Question: I am using Erlang to send message between an email server and Spamassassin.
What I want to achieve is retrieving the tests done by SA to generate a report (I am doing some kind of mail-tester program)
When SpamAssassin answers (through raw TCP) it sends a binary string like this one:

'''
<<"SPAMD/1.1 0 EX_OK
Content-length: 728
Spam: True ; 6.3 / 5.0
Received: from localhost by debpub1.cs2cloud.internal
with SpamAssassin (version 3.4.2);
Sat, 04 Jan 2020 18:24:37 +0100
From: bibi <bibi@XXXXX.local>
To: <aZphki8N05@XXXXXXXX>
Subject: i
Date: Sat, 4 Jan 2020 18:24:36 +0100
Message-Id: <3b68dede-f1c3-4f04-62dc-f0b2de6e980a@PPPPPP.local>
X-Spam-Checker-Version: SpamAssassin 3.4.2 (2018-09-13) on
debpub1.cs2cloud.internal
X-Spam-Flag: YES
X-Spam-Level: ******
X-Spam-Status: Yes, score=6.3 required=5.0 tests=BODY_SINGLE_WORD,
DKIM_ADSP_NXDOMAIN,DOS_RCVD_IP_TWICE_C,HELO_MISC_IP,
NO_FM_NAME_IP_HOSTN autolearn=no autolearn_force=no version=3.4.2
MIME-Version: 1.0
Content-Type: multipart/mixed; boundary="----------=_5E10CA56.0200B819"
">>
'''
I put in bold the items I want to pick up:
- - - - -
I then want to serialize like that:
[<<"DKIM_ADSP_NXDOMAIN">>,<<"DOS_RCVD_IP_TWICE_C">>,...]
But that's not easy, terms have no regular "delimitors", has
or
I give a start with that expression (splitting on ',' on a binary string) but result is incomplete
'''
split(BinaryString, ",", all),
case lists:member(<<"HELO_MISC_IP">>, Data3 ) of
true -> ; %push the result in a database
false -> ok
end;
'''
I wish I could take another start, and using looping through recursion (and becausee it is a clean and nice way to loop) but it looks pointless to me regarding that scenario ...
'''
split(BinaryString, Idx, Acc) ->
case BinaryString of
<<"tests=",_This:Idx/binary, Char, Tail/binary>> ->
case lists:member(Char, BinaryString ) of
false ->
split(BinaryString, Idx+1, Acc);
true ->
case Tail of
<<Y/binary, _Tail/binary>> ->
%doing something
<<_Yop2/binary>> ->
%doing somethin else
end
end;
'''
The thing is I don't see how achieve this in a acceptable and clean way
If anyone could give me a hand that would be very very appreciable.
Yours
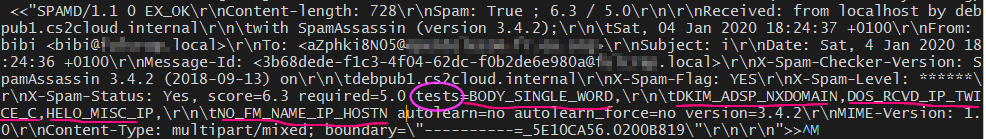
Answer: One solution is to match the parts of the binary you're looking for:
'''
Data = <<"SPAMD/1.1 0 EX_OK
Content-length: 728
Spam: True ; 6.3 / 5.0
Received: from localhost by debpub1.cs2cloud.internal
with SpamAssassin (version 3.4.2);
Sat, 04 Jan 2020 18:24:37 +0100
From: bibi <bibi@XXXXX.local>
To: <aZphki8N05@XXXXXXXX>
Subject: i
Date: Sat, 4 Jan 2020 18:24:36 +0100
Message-Id: <3b68dede-f1c3-4f04-62dc-f0b2de6e980a@PPPPPP.local>
X-Spam-Checker-Version: SpamAssassin 3.4.2 (2018-09-13) on
debpub1.cs2cloud.internal
X-Spam-Flag: YES
X-Spam-Level: ******
X-Spam-Status: Yes, score=6.3 required=5.0 tests=BODY_SINGLE_WORD,
DKIM_ADSP_NXDOMAIN,DOS_RCVD_IP_TWICE_C,HELO_MISC_IP,
NO_FM_NAME_IP_HOSTN autolearn=no autolearn_force=no version=3.4.2
MIME-Version: 1.0
Content-Type: multipart/mixed; boundary="----------=_5E10CA56.0200B819"
">>,
Matches = binary:compile_pattern([<<"BODY_SINGLE_WORD">>,<<"DKIM_ADSP_NXDOMAIN">>,<<"DOS_RCVD_IP_TWICE_C">>,<<"HELO_MISC_IP">>,<<"NO_FM_NAME_IP_HOSTN">>]),
[binary:part(Data, PosLen) || PosLen <- binary:matches(Data, Matches)].
'''
Executing the three lines above in an Erlang shell returns:
> [<<"BODY_SINGLE_WORD">>,<<"DKIM_ADSP_NXDOMAIN">>, <<"DOS_RCVD_IP_TWICE_C">>,<<"HELO_MISC_IP">>, <<"NO_FM_NAME_IP_HOSTN">>]
This provides the desired result, but it might not be safe since it doesn't do anything to try to verify whether the input is valid or whether the matches occur on valid boundaries.
A potentially safer approach relies on the fact that the input binary resembles an HTTP result, and so it can be partially parsed with built-in Erlang decoders. The 'parse/1,2' functions below use <URL> to extract information from the input:
'''
parse(Data) ->
{ok, Line, Rest} = erlang:decode_packet(line, Data, []),
parse(Line, Rest).
parse(<<"SPAMD/", _/binary>>, Data) ->
parse(Data, []);
parse(<<>>, Hdrs) ->
Result = [{Key,Value} || {http_header, _, Key, _, Value} <- Hdrs],
process_results(Result);
parse(Data, Hdrs) ->
case erlang:decode_packet(httph, Data, []) of
{ok, http_eoh, Rest} ->
parse(Rest, Hdrs);
{ok, Hdr, Rest} ->
parse(Rest, [Hdr|Hdrs]);
Error ->
Error
end.
'''
The 'parse/1' function initially decodes the first line of the input using the 'line' decoder, passing the results to 'parse/2'. The first clause of 'parse/2' matches the '"SPAMD/"' prefix of the initial line of the input data just to verify we're looking in the right place, then recursively invokes 'parse/2' passing the remaining 'Data' and an empty accumulator list. The second and third clauses of 'parse/2' treat the data as HTTP headers. The second clause of 'parse/2' matches when the input data is exhausted; it maps the accumulated header list to a list of '{Key,Value}' pairs and passes it to a 'process_results/1' function, described below, to finish the data extraction. The third clause of 'parse/2' tries to decode the data via the 'httph' HTTP header decoder, accumulating each matched header and ignoring any 'http_eoh' end-of-headers markers that result from '"
"' sequences embedded at odd places in the input.
For the input data provided in the question, the 'parse/1,2' functions ultimately pass the following list of key-value pairs to 'process_results/1':
'''
[{'Content-Type',"multipart/mixed; boundary="----------=_5E10CA56.0200B819""},{"Mime-Version","1.0"},{"X-Spam-Status","Yes, score=6.3 required=5.0 tests=BODY_SINGLE_WORD,
DKIM_ADSP_NXDOMAIN,DOS_RCVD_IP_TWICE_C,HELO_MISC_IP,
NO_FM_NAME_IP_HOSTN autolearn=no autolearn_force=no version=3.4.2"},{"X-Spam-Level","******"},{"X-Spam-Flag","YES"},{"X-Spam-Checker-Version","SpamAssassin 3.4.2 (2018-09-13) on
debpub1.cs2cloud.internal"},{"Message-Id","<3b68dede-f1c3-4f04-62dc-f0b2de6e980a@PPPPPP.local>"},{'Date',"Sat, 4 Jan 2020 18:24:36 +0100"},{"Subject","i"},{"To","<aZphki8N05@XXXXXXXX>"},{'From',"bibi <bibi@XXXXX.local>"},{"Received","from localhost by debpub1.cs2cloud.internal
with SpamAssassin (version 3.4.2);
Sat, 04 Jan 2020 18:24:37 +0100"},{"Spam","True ; 6.3 / 5.0"},{'Content-Length',"728"}]
'''
The 'process_results/1,2' functions first match the key of interest, which is '"X-Spam-Status"', and then extract the desired data from its value. The three functions below implement 'process_results/1' to look for that key and process it, or return '{error, not_found}' if no such key is seen. The second clause matches the desired key, splits its associated value on the space, comma, carriage return, newline, tab, and equal sign characters, and passes the split result along with an empty accumulator to 'process_results/2':
'''
process_results([]) ->
{error, not_found};
process_results([{"X-Spam-Status", V}|_]) ->
process_results(string:lexemes(V, " ,
="), []);
process_results([_|T]) ->
process_results(T).
'''
For the input data in the question, the list of strings passed to 'process_results/2' is
'''
["Yes","score","6.3","required","5.0","tests","BODY_SINGLE_WORD","
","DKIM_ADSP_NXDOMAIN","DOS_RCVD_IP_TWICE_C","HELO_MISC_IP","
","NO_FM_NAME_IP_HOSTN","autolearn","no","autolearn_force","no","version","3.4.2"]
'''
The clauses of 'process_results/2' below recursively walk this list of strings and accumulate the matched results. Each of the second through sixth clauses matches one of the values we seek, and each converts the matched string to a binary before accumulating it.
'''
process_results([], Results) ->
{ok, lists:reverse(Results)};
process_results([V="BODY_SINGLE_WORD"|T], Results) ->
process_results(T, [list_to_binary(V)|Results]);
process_results([V="DKIM_ADSP_NXDOMAIN"|T], Results) ->
process_results(T, [list_to_binary(V)|Results]);
process_results([V="DOS_RCVD_IP_TWICE_C"|T], Results) ->
process_results(T, [list_to_binary(V)|Results]);
process_results([V="HELO_MISC_IP"|T], Results) ->
process_results(T, [list_to_binary(V)|Results]);
process_results([V="NO_FM_NAME_IP_HOSTN"|T], Results) ->
process_results(T, [list_to_binary(V)|Results]);
process_results([_|T], Results) ->
process_results(T, Results).
'''
The final clause ignores unwanted data. The first clause of 'process_results/2' is invoked when the list of strings is empty, and it just returns the reversed accumulator. For the input data in the question, the final result of 'process_results/2' is:
> {ok, [<<"BODY_SINGLE_WORD">>,<<"DKIM_ADSP_NXDOMAIN">>,<<"DOS_RCVD_IP_TWICE_C">>,<<"HELO_MISC_IP">>,<<"NO_FM_NAME_IP_HOSTN">>]}